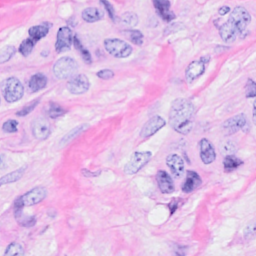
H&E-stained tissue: Breast